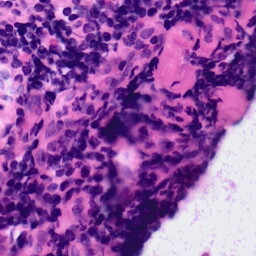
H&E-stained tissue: LymphNode